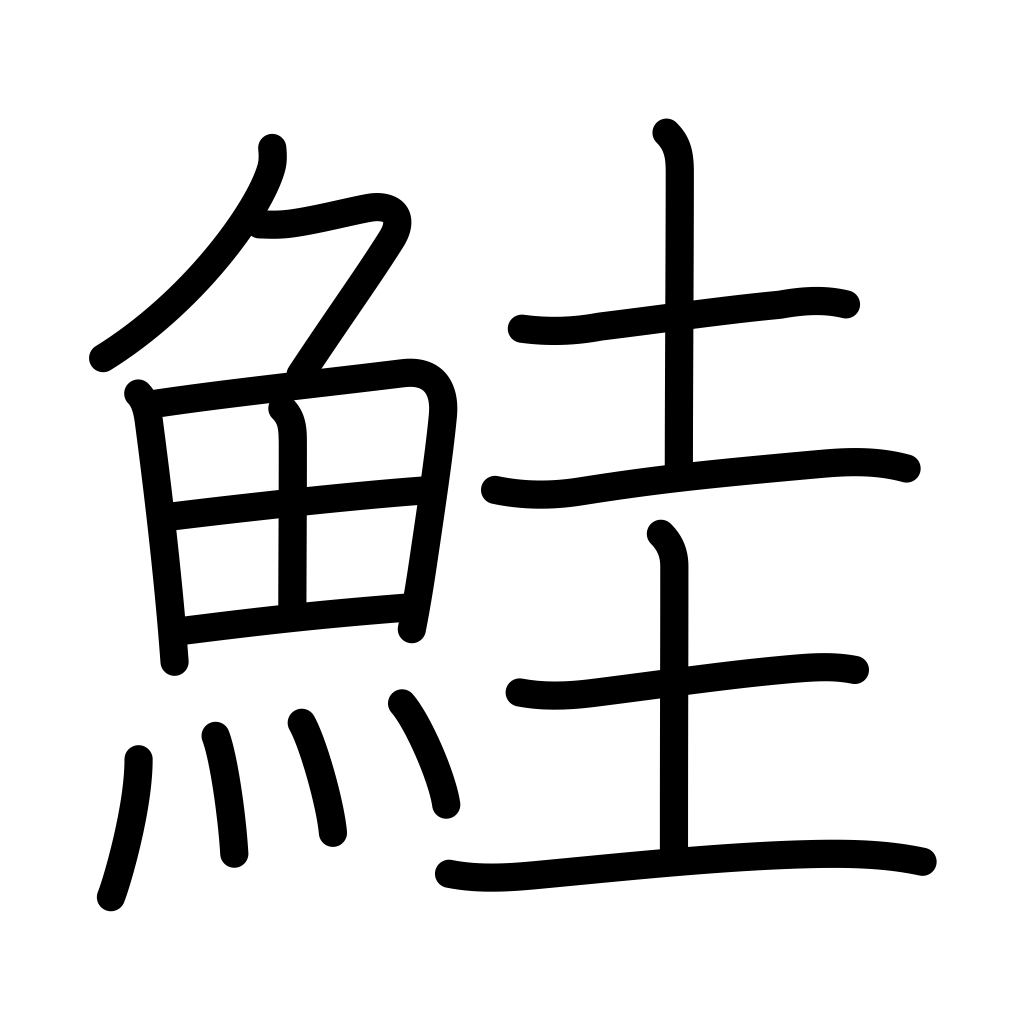
Meaning: salmon